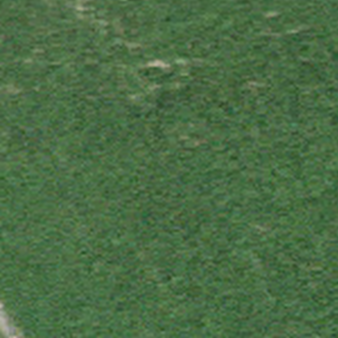
Label: other